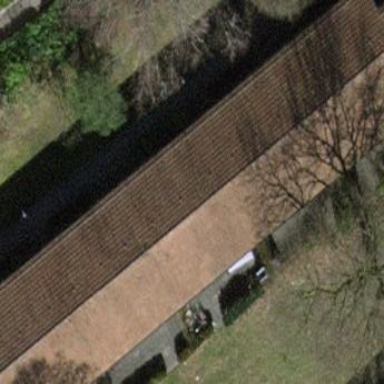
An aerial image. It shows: Terrace building.